Question: I have a drawable in my /res/drawable which looks like this:

How can I modify the drawable (code) so that I got a blue clock instead.
- -
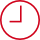
Answer: Try <URL>
'''
_myImgView.setColorFilter(Color.argb(255, 0, 0, 255)); // blue
'''